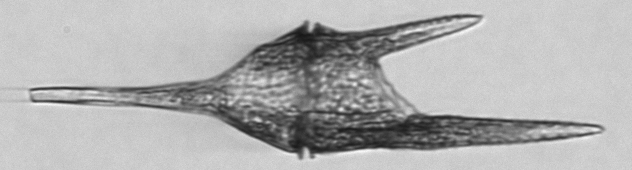
Label: Tripos_furca